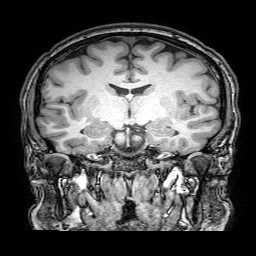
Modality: T1w
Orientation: sagittal
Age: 25
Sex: male